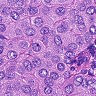
Metastatic tissue present: yes